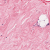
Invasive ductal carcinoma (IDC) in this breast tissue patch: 0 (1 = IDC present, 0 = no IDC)